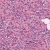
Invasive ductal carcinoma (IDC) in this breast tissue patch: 1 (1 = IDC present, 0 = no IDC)